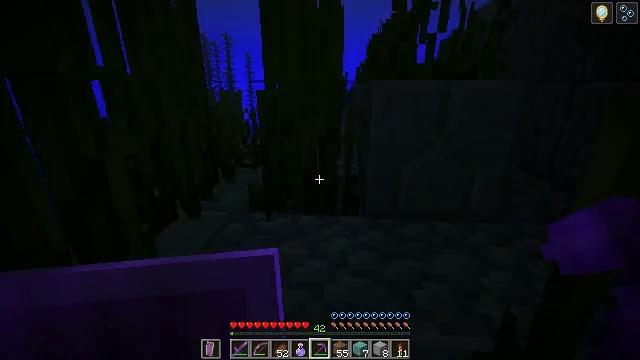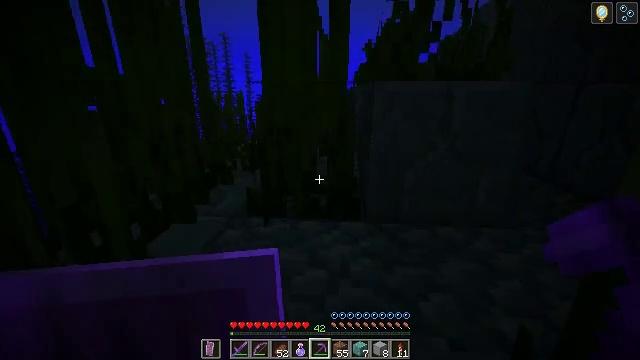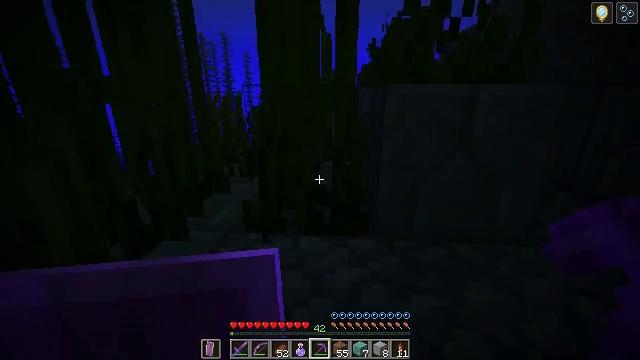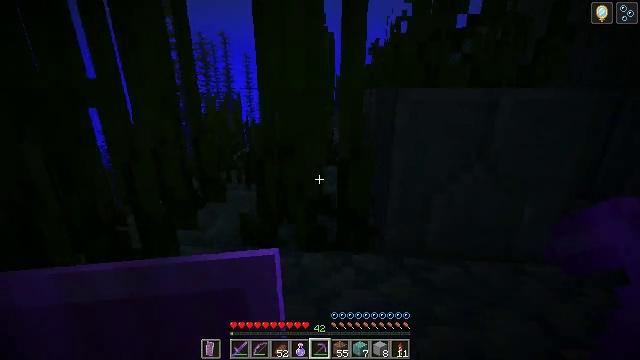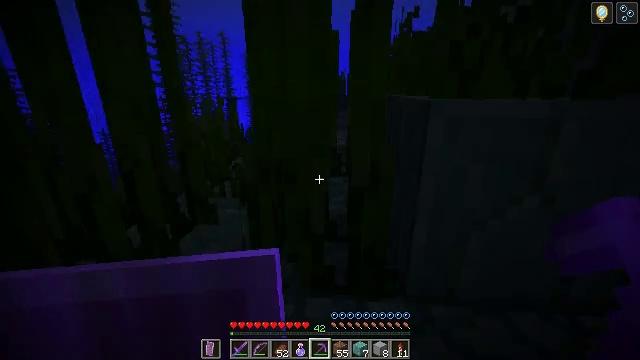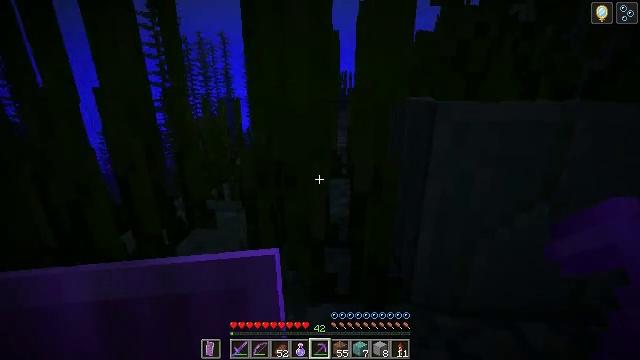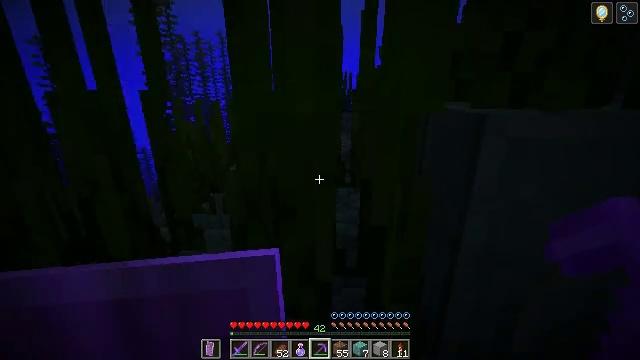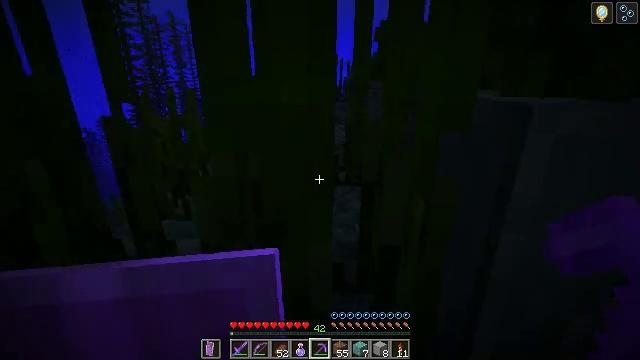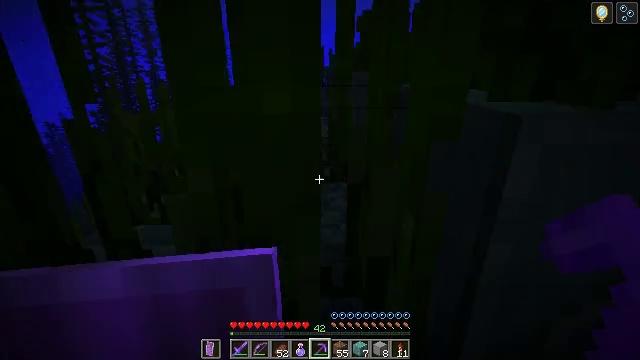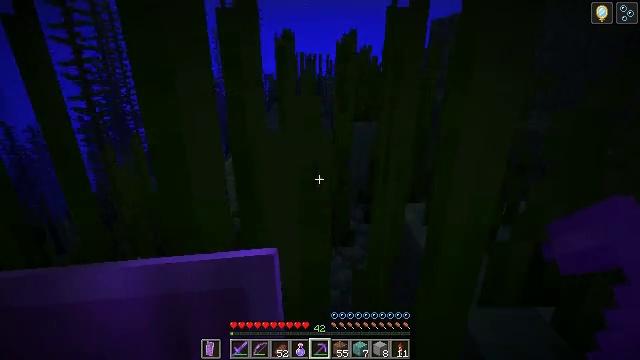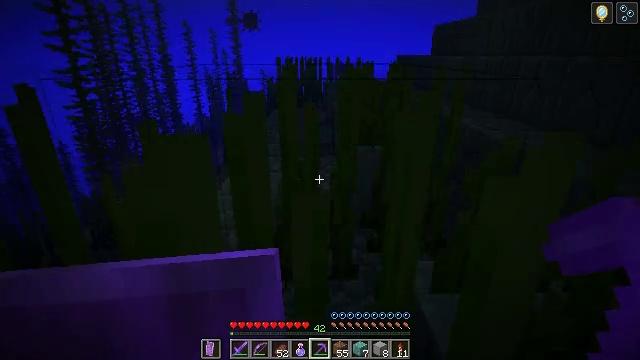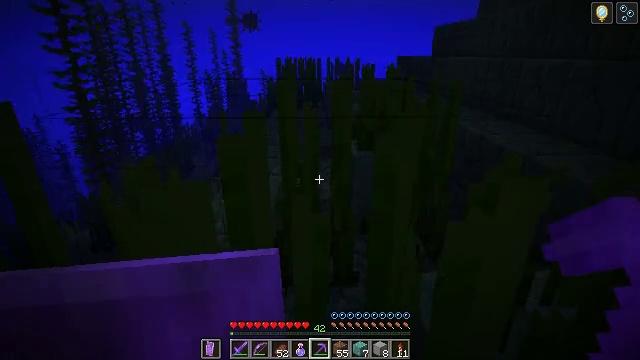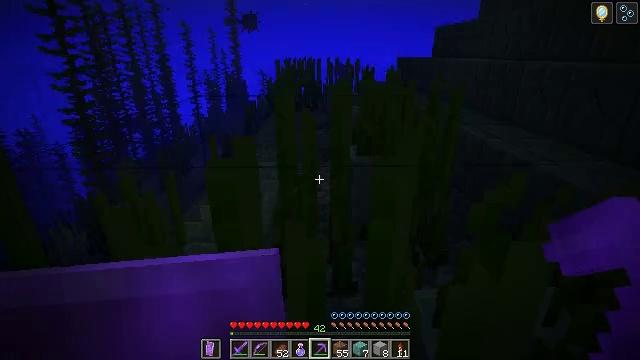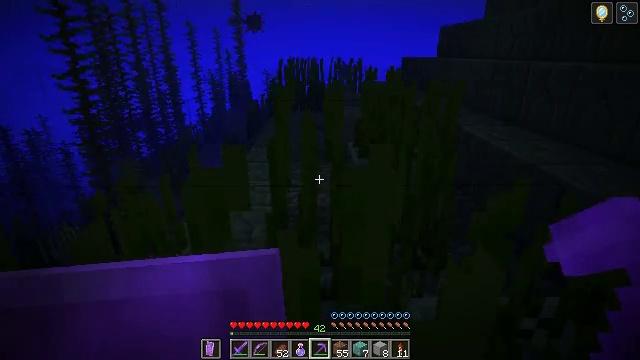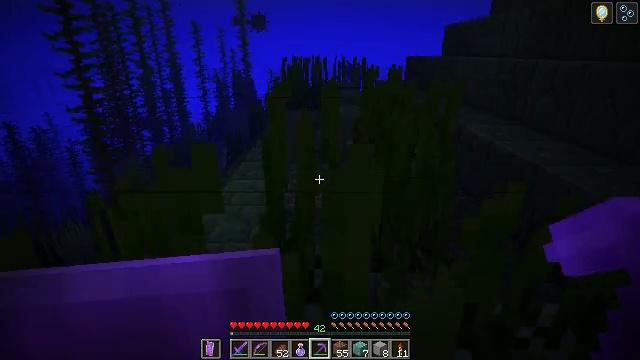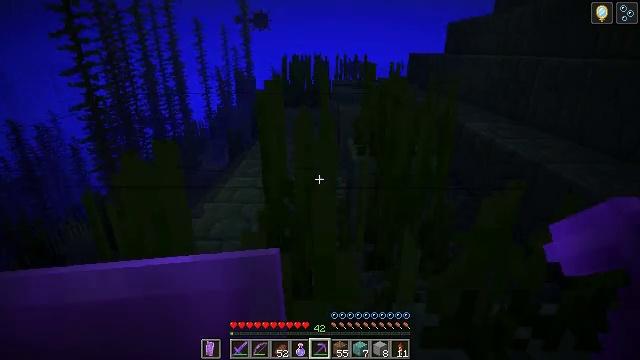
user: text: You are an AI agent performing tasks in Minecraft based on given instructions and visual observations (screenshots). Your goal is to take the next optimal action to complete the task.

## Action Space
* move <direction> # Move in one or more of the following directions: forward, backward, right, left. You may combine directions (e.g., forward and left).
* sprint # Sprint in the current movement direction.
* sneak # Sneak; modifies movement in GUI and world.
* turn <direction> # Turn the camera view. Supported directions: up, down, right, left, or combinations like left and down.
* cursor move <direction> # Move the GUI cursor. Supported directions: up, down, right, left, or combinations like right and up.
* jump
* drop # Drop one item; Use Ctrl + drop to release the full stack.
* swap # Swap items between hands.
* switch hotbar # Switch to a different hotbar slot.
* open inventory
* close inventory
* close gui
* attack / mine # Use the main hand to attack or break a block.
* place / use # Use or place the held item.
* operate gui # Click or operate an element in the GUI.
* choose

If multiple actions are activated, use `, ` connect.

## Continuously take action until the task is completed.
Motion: motion action
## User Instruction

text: Break the seagrass in the ocean.
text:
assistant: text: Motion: move forward, sprint, jump
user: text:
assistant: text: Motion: move forward, jump
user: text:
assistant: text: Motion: move forward, jump
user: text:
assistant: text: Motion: move forward, jump
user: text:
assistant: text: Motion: move forward, jump
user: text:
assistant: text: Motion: no_op
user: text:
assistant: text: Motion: turn right and down
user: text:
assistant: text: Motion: turn right and down
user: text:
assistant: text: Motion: no_op
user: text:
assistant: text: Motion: no_op
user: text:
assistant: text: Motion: move right
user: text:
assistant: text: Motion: move right
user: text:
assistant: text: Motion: move right
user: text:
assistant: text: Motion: move right
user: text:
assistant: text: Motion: no_op
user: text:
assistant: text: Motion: turn left
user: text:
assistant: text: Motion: turn left and down
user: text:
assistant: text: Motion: no_op
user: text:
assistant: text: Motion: move back
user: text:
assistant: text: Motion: move back and move right
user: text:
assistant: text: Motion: move back and move right
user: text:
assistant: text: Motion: move back and move right
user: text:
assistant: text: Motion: move back
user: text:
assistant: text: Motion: move back
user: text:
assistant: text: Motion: move back
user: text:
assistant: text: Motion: move back
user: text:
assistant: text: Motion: move back
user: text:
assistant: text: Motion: no_op
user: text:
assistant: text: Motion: no_op
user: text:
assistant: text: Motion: turn right